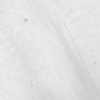
Atmospheric dust classification: not_dusty